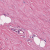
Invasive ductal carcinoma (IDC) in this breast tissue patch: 0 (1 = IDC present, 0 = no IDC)